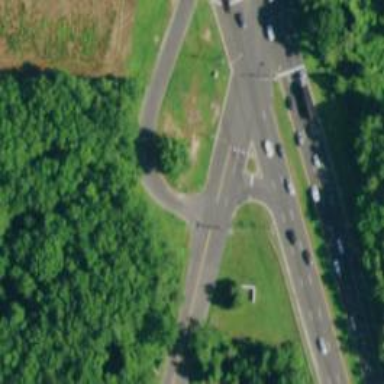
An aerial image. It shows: Trunk link highway.